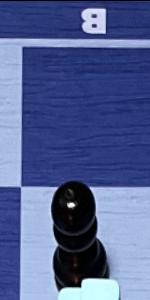
Label: Pawn_Black